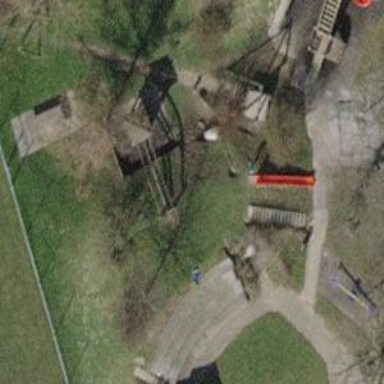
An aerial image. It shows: Playground featuring tunnel tube for children to play in.